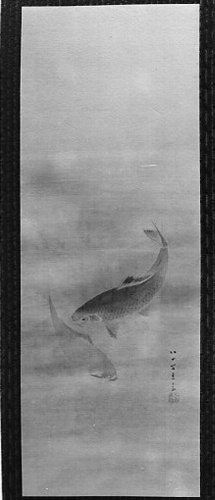
Artist: Kikuchi Yōsai
Artist bio: Japanese, 1788–1878
Object type: Hanging scroll
Classification: Paintings
Medium: Hanging scroll; ink and color on silk
Culture: Japan
Period: Edo period (1615–1868)
Dimensions: 43 1/4 x 15 3/4 in. (109.9 x 40 cm)
Department: Asian Art
Credit line: The Howard Mansfield Collection, Purchase, Rogers Fund, 1936
Accession year: 1936
Repository: Metropolitan Museum of Art, New York, NY
Tags: Fish